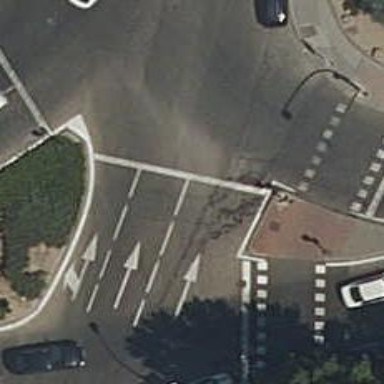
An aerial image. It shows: Road with traffic signals.